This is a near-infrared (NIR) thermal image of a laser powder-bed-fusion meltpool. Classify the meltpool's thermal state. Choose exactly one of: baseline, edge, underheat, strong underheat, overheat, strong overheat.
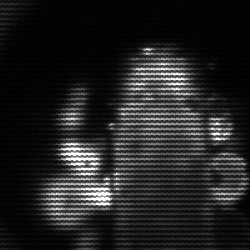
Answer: strong underheat